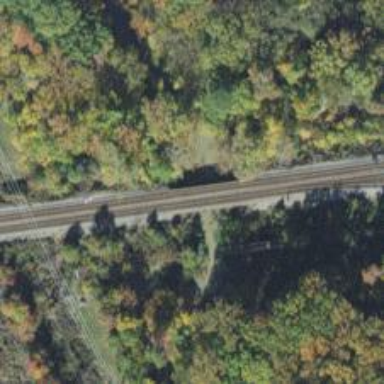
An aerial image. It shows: Railway track.